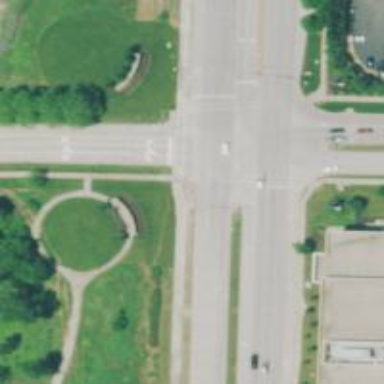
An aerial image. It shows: Road with dash markings.